Question: I'm designing an application that will use , and we have this that we need to map in our database. Some thing that looks like this (I'm pretty sure you all know what I'm talking about but I'll include a piece of the ERD just in case):

So it will have data stored that looks like this:
'''
[1 | 0]
[2 | 1]
[3 | 2]
[4 | 2]
'''
In other words:
'''
Department 1
|__Department 2
|___Department 3
|___Department 4
'''
And so on...
This will improve the number of records required on the table and the Data can be accessed using a <URL> command, just having 1 recor per department. We usually go for this tree structure as solution, but in this new application performance is a critical, so I was wondering what if I have a flattened-out table that would look like this.
'''
[1 | 0]
[2 | 1]
[3 | 1]
[3 | 2]
[4 | 1]
[4 | 2]
'''
This allows you to have very obvious relationships without having to know the parent Department for a given child to know who their upper hierarchy Departments are. But this increases the amount of data required since you need a record for each level a Department is in, meaning that if a have a Department 15 levels below the top one we would require 15 records for it.
The Department is pretty big so this may end up being a huge table (about 2 million records).
Ok, so after the brief introduction, this is the question; Has someone actually tried this that could tell me what is faster/less expensive for the DB between this two options, the huge flat table or the small tree one?
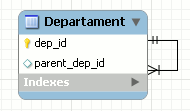
Answer: I would definitely go for the first option (hierarchical approach). I think it's better to model the data correctly than to just use a bad data model to gain performance. Since you are modeling a hierarchy here, it makes sense to store it that way in the DB.
If you want the best of both worlds, my recommendation would be to look at using a <URL> by using the materialized view.
There's almost always a way to follow a good data model and still find ways to get good performance. But .
However, even with the flattened approach, you have to consider that you are increasing the number of records dramatically, especially as you get to the leaf nodes in the tree, so I'd be surprised if having a flat hierarchy table (your second approach) would improve performance since there are many more records to process.